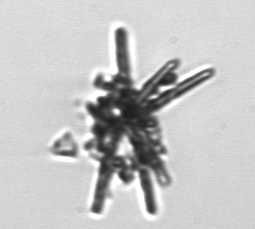
Label: Thalassionema